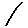
Label: line